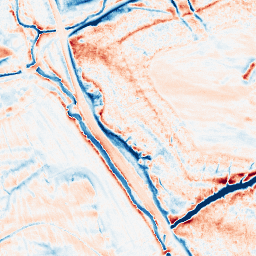
Category: classical
Decomposition family: gaussian_anisotropic
Decomposition parameters: sigma_x: 2
sigma_y: 5
Upsampling method: quartic
Upsampling parameters: scale: 8
Upsampling scale: 8